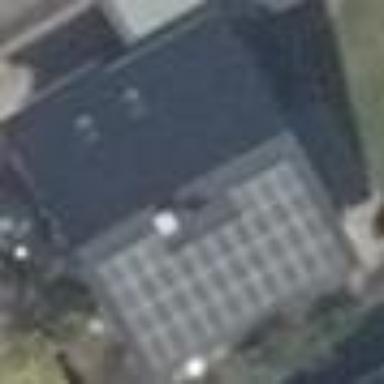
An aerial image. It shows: Gabled house with dark grey roof. The roof is oriented across the house.